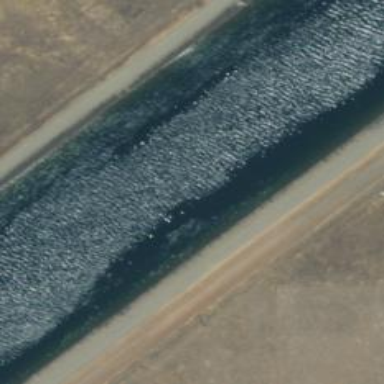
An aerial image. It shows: Canal.